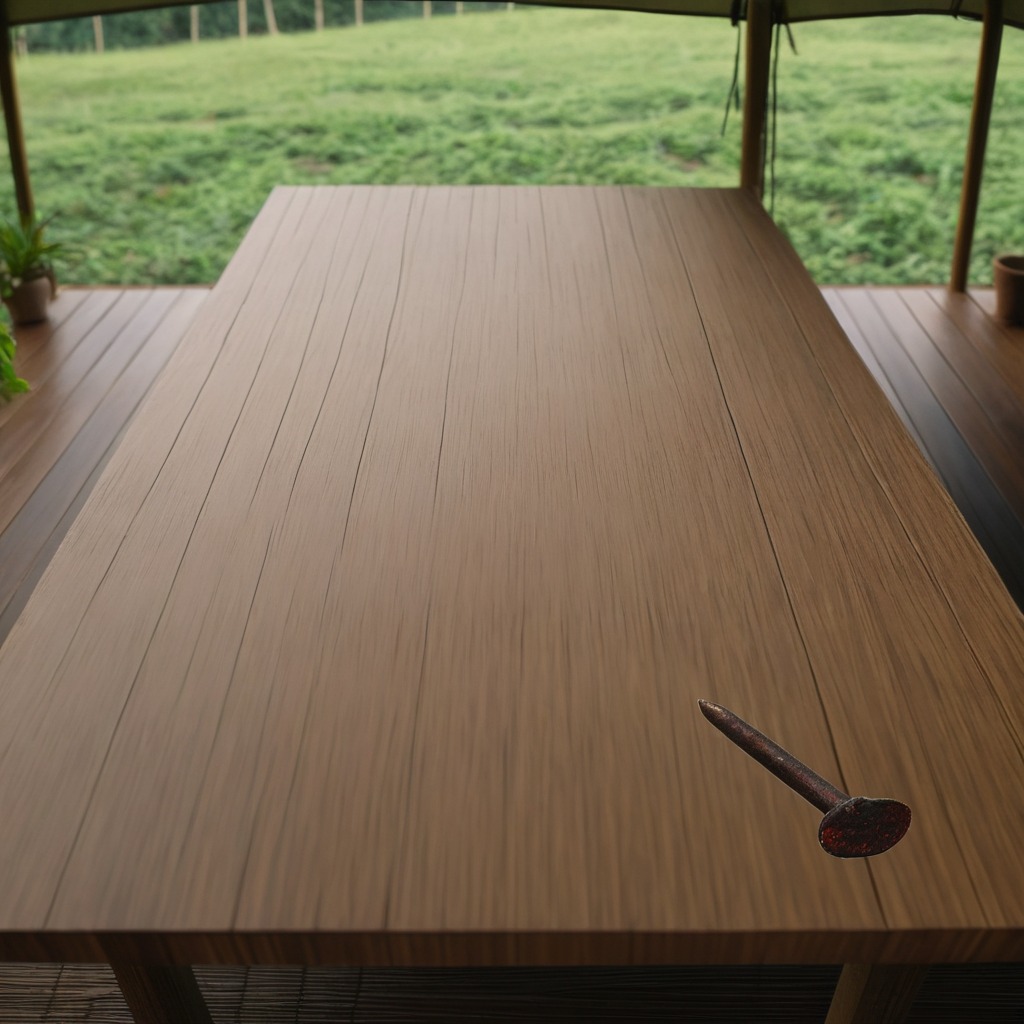
An iron nail is lying on a wooden table in a jungle field workshop tent.